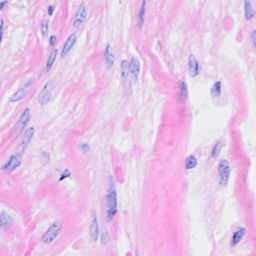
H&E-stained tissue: Breast